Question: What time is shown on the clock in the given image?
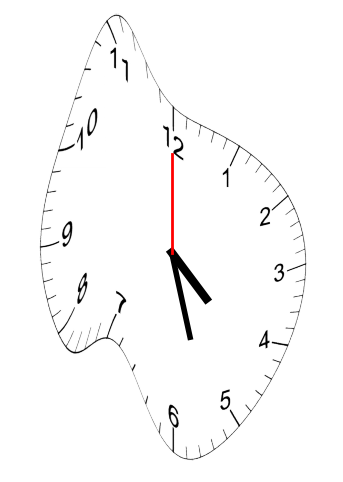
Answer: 04:27:00